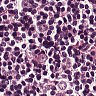
Metastatic tissue present: yes